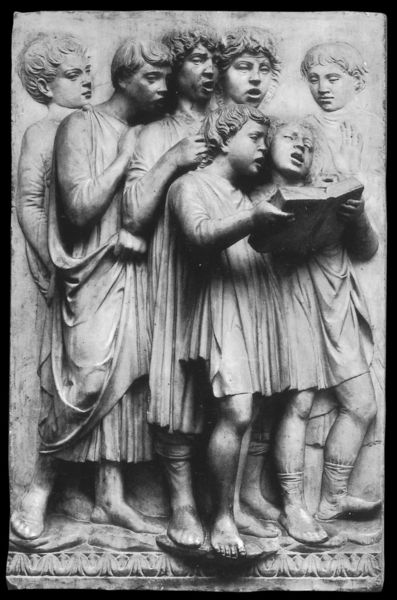
Titel: Cantoria
Künstler: Luca della Robbia
Institution: Florenz, Museo dell´Opera del Duomo
Schlagwörter: fuß, gruppe, hand, kopf, nackt, ausschnitt, kleid, kleider, mund, männer, ornament, arme, augen, falten, stehen, stein, hände, boden, gewand, haare, stehend, gewänder, gesang, borte, lippen, locken, kinder, beine, relief, füße, schuhe, jungen, knaben, rand, münder, nah, lesen, faltenwurf, knie, zehen, sein, barfuss, eng, antike, buch, lockig, fries, portal, singen, sänger, antik, toga, hingabe, chor, sieben, römisch, relieff, inbrunst, liederbuch, preisen, knielang, gruppierung, singend, 7, besicht, dicht gedrängt, relieef, steinfigure, loblied, tuchköpfemund, singeen, okok, gelief